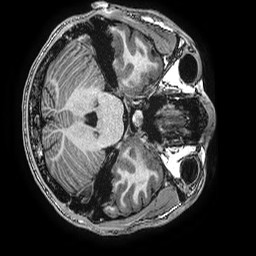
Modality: T1w
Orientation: axial
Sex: male
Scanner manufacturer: ge
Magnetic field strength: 3 T
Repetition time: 0.0077 s
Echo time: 0.003436 s